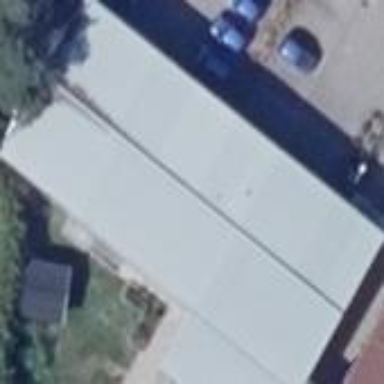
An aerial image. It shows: Group of garages.